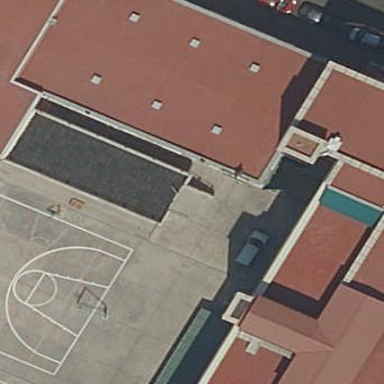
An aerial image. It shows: School building.